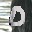
Label: 0